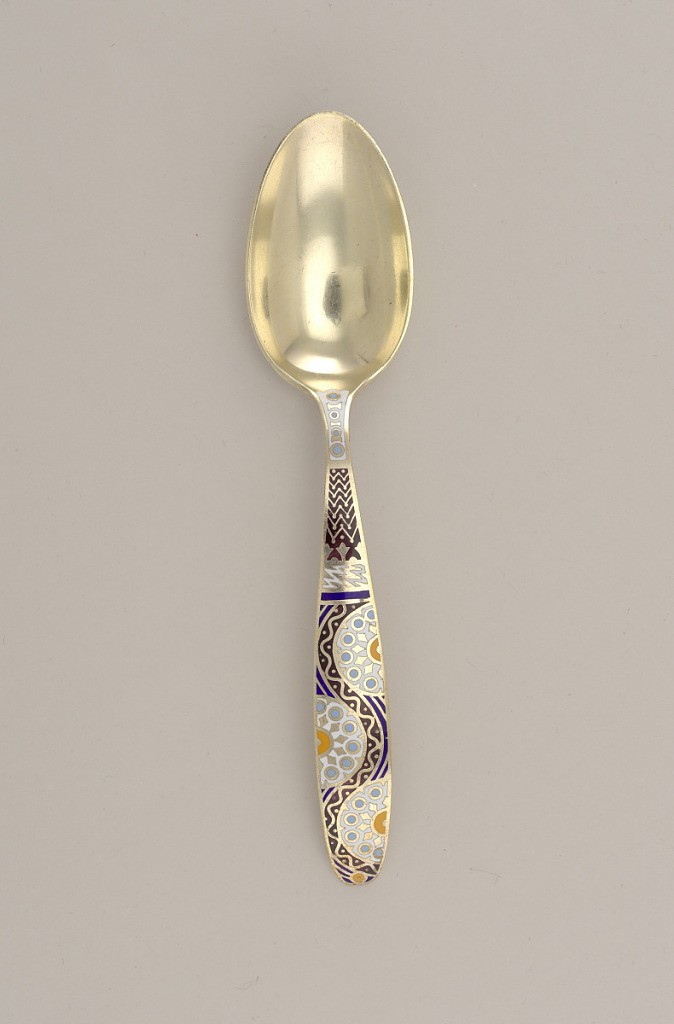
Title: Pattern No. 375 Teaspoon with Geometric Enamel Handle
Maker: Gorham Manufacturing Company, Providence, Rhode Island, USA, founded 1818
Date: ca. 1910
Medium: gold plated, silver, enamel
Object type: spoon
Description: Gold plated silver spoon with oval bowl. Arched handle of swelling form, tapering to rounded terminal. Handle decorated with geometric enamel pattern, begining with light blue and white circle pattern on neck, followed by a black chevron pattern section, with remainder of handle decorated with central sinous line in navy enamel, surrounded on either side by light blue, orange, and white half-moon rosettes. Reverse of handle plain gold plated surface.